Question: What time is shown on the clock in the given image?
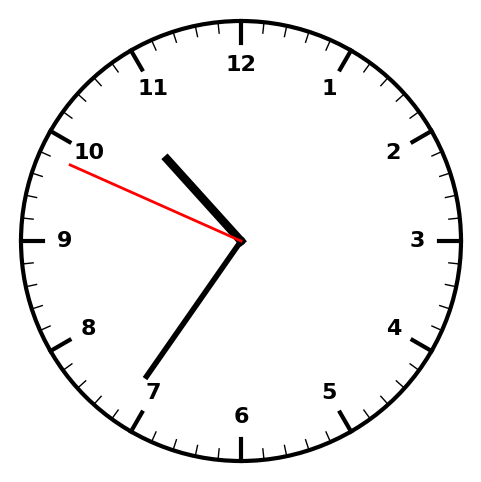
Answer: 10:35:49